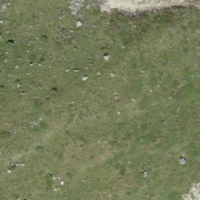
EUNIS habitat code: 26
Species observed at this site:
Oenanthe oenanthe